Field crop: maize
Growth stage: 2
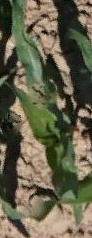
Species: maize